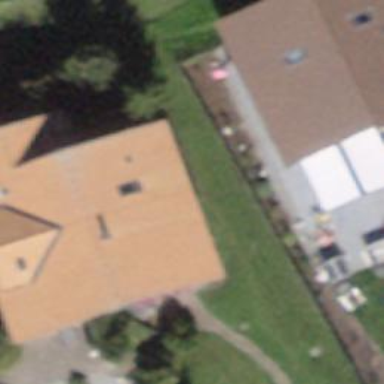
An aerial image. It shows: Residential building.